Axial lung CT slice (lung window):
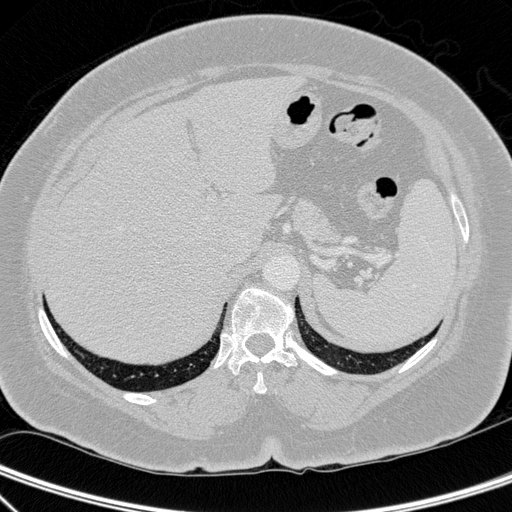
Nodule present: no